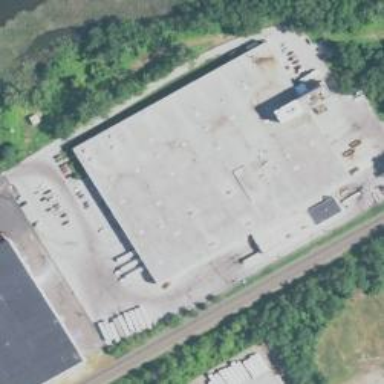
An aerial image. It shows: Industrial building.